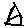
Label: triangle